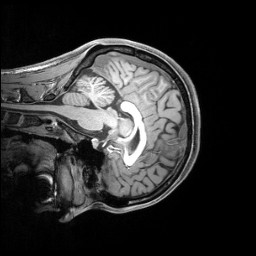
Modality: T1w
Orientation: sagittal
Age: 22
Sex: female
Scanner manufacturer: siemens
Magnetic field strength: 3 T
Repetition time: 2.4 s
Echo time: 0.00219 s